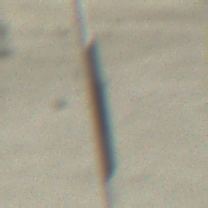
Verkehrszeichen: EndeUeberholverbotKraftfahrzeuge
Umgebung: Outdoor, Beach
Tageszeit: MorningAfternoon
Wetter: PartlyCloudy
Licht: Natural
Jahreszeit: NotSpecified
Kontrast: HighContrast